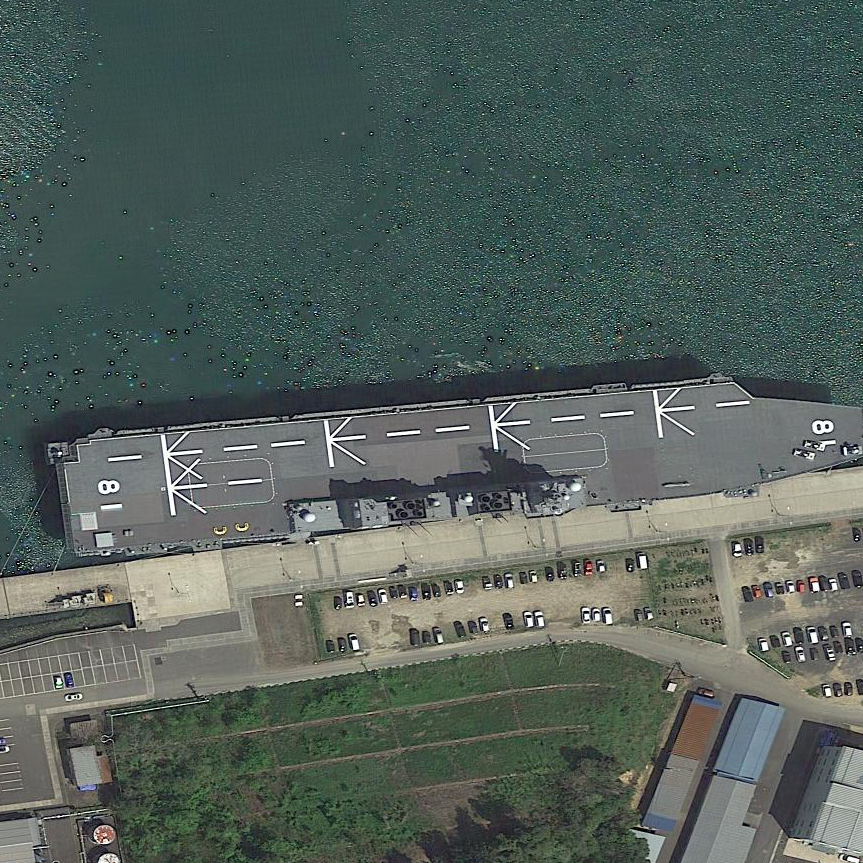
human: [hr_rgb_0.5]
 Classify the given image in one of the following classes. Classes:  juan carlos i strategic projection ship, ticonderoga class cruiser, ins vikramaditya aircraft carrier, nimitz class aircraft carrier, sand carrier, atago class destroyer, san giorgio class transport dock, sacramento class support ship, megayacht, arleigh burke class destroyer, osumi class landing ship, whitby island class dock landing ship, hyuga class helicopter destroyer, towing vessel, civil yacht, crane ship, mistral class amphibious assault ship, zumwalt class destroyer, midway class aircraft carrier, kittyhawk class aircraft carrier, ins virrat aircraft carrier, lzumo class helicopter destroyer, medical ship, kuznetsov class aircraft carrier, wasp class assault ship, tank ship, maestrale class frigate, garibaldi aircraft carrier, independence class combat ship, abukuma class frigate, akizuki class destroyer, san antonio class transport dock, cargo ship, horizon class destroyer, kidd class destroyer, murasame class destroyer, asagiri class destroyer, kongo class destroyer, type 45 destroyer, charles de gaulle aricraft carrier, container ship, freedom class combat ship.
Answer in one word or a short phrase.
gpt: Hyuga class helicopter destroyer